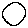
Label: circle